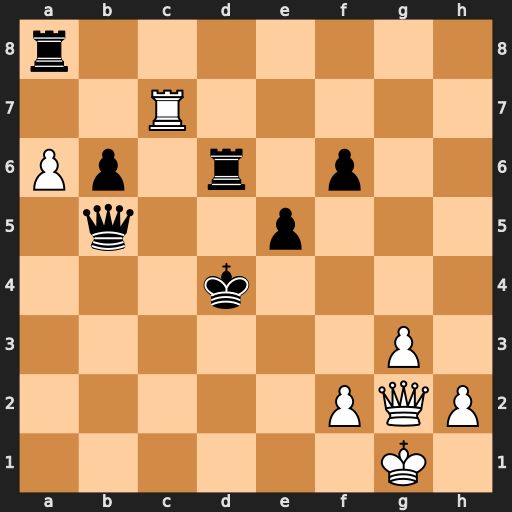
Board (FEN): r7/2R5/Pp1r1p2/1q2p3/3k4/6P1/5PQP/6K1
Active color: w
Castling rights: -
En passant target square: -
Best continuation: Qxa8 Qb1+ Kg2 Qe4+ Qxe4+